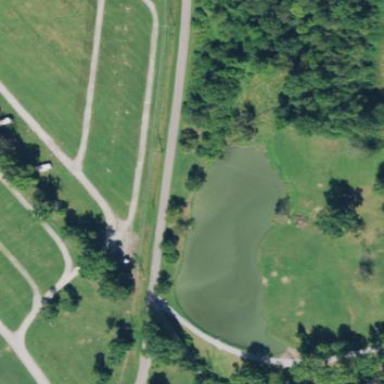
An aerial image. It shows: Pond with natural water.